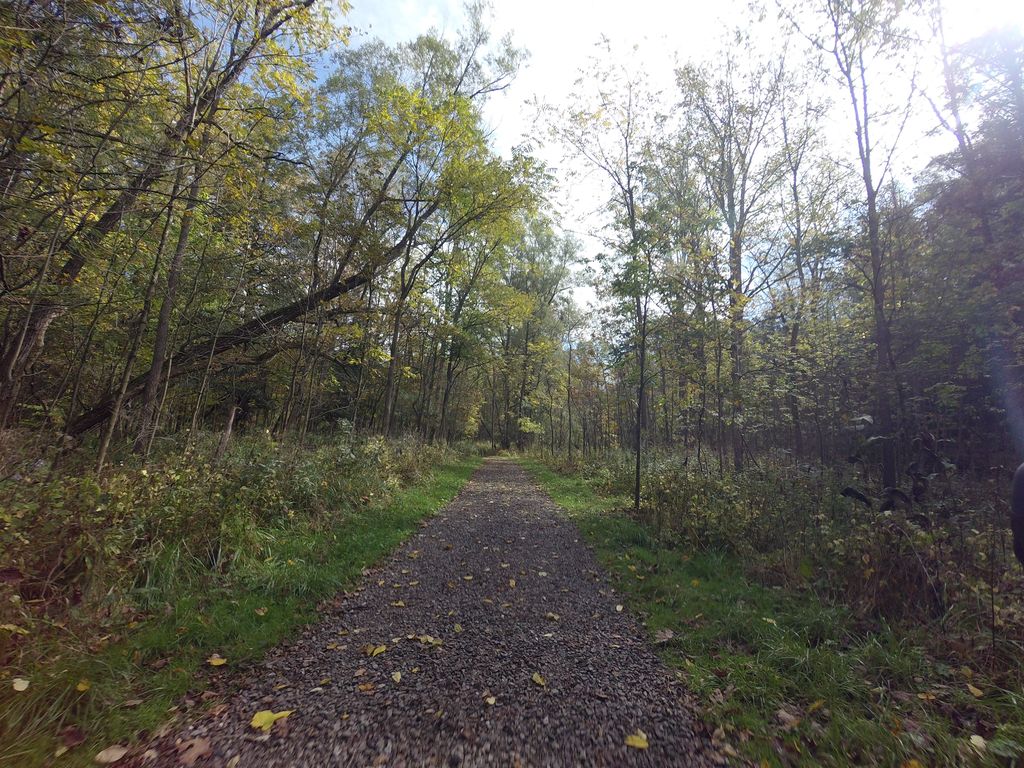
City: hamilton